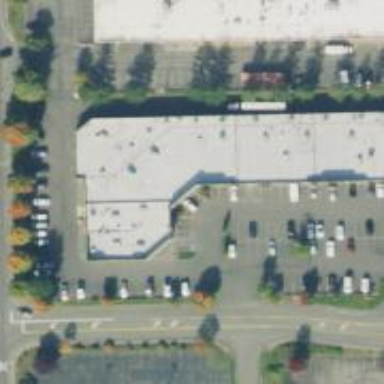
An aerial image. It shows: Commercial building.